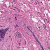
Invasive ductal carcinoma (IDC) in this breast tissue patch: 0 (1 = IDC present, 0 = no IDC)